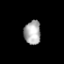
Tissue: prostate
Cell type: B cells
Senescence score: 0.7163
Nuclear area (px): 389
Mean DAPI intensity: 171.802